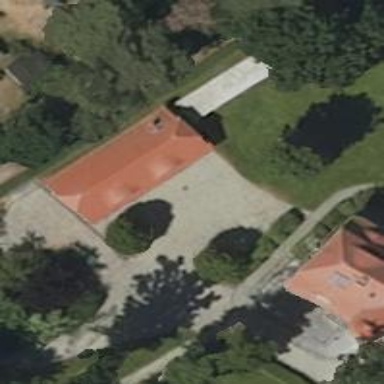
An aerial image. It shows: Shed building.